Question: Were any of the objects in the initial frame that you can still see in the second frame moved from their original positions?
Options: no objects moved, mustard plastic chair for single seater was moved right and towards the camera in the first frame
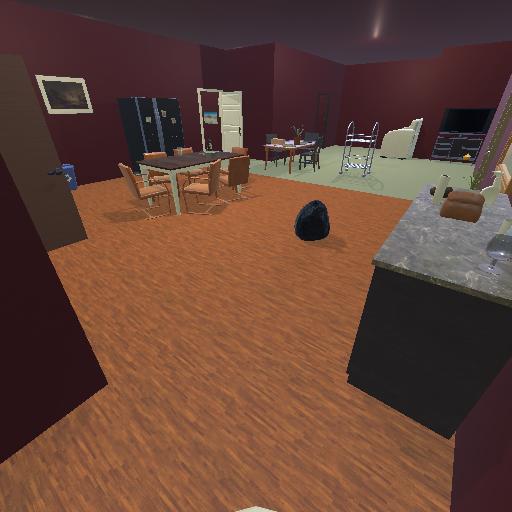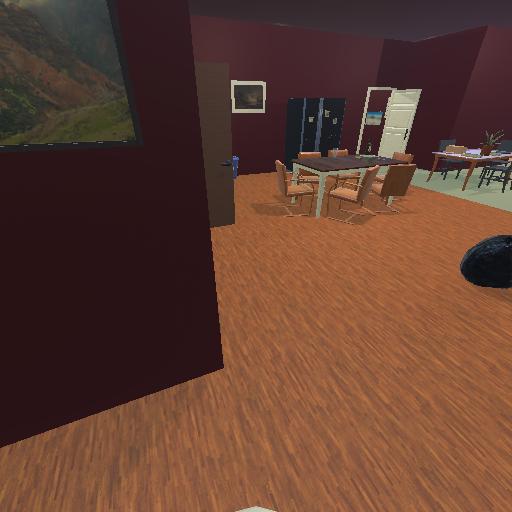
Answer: no objects moved